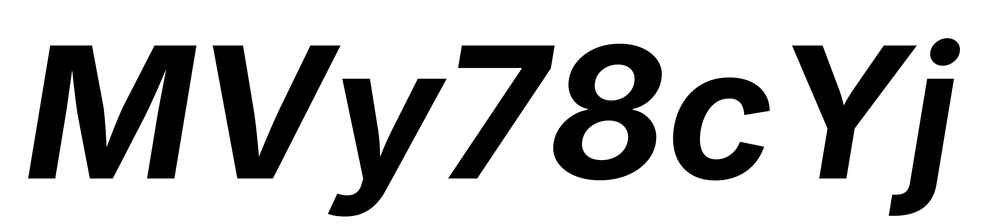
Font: Inter-Italic_Bold_Italic